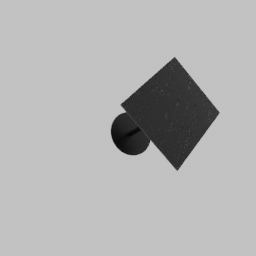
Label: furniture